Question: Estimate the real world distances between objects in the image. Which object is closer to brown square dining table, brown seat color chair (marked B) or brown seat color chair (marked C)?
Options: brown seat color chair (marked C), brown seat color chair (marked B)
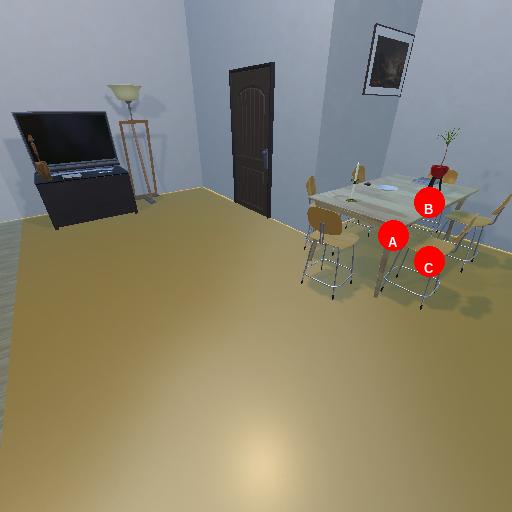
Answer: brown seat color chair (marked C)